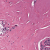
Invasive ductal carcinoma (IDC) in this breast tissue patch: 0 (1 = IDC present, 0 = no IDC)